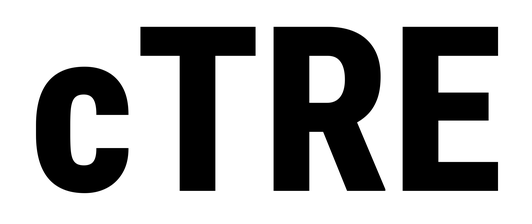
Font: Roboto_Condensed_ExtraBold